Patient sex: M
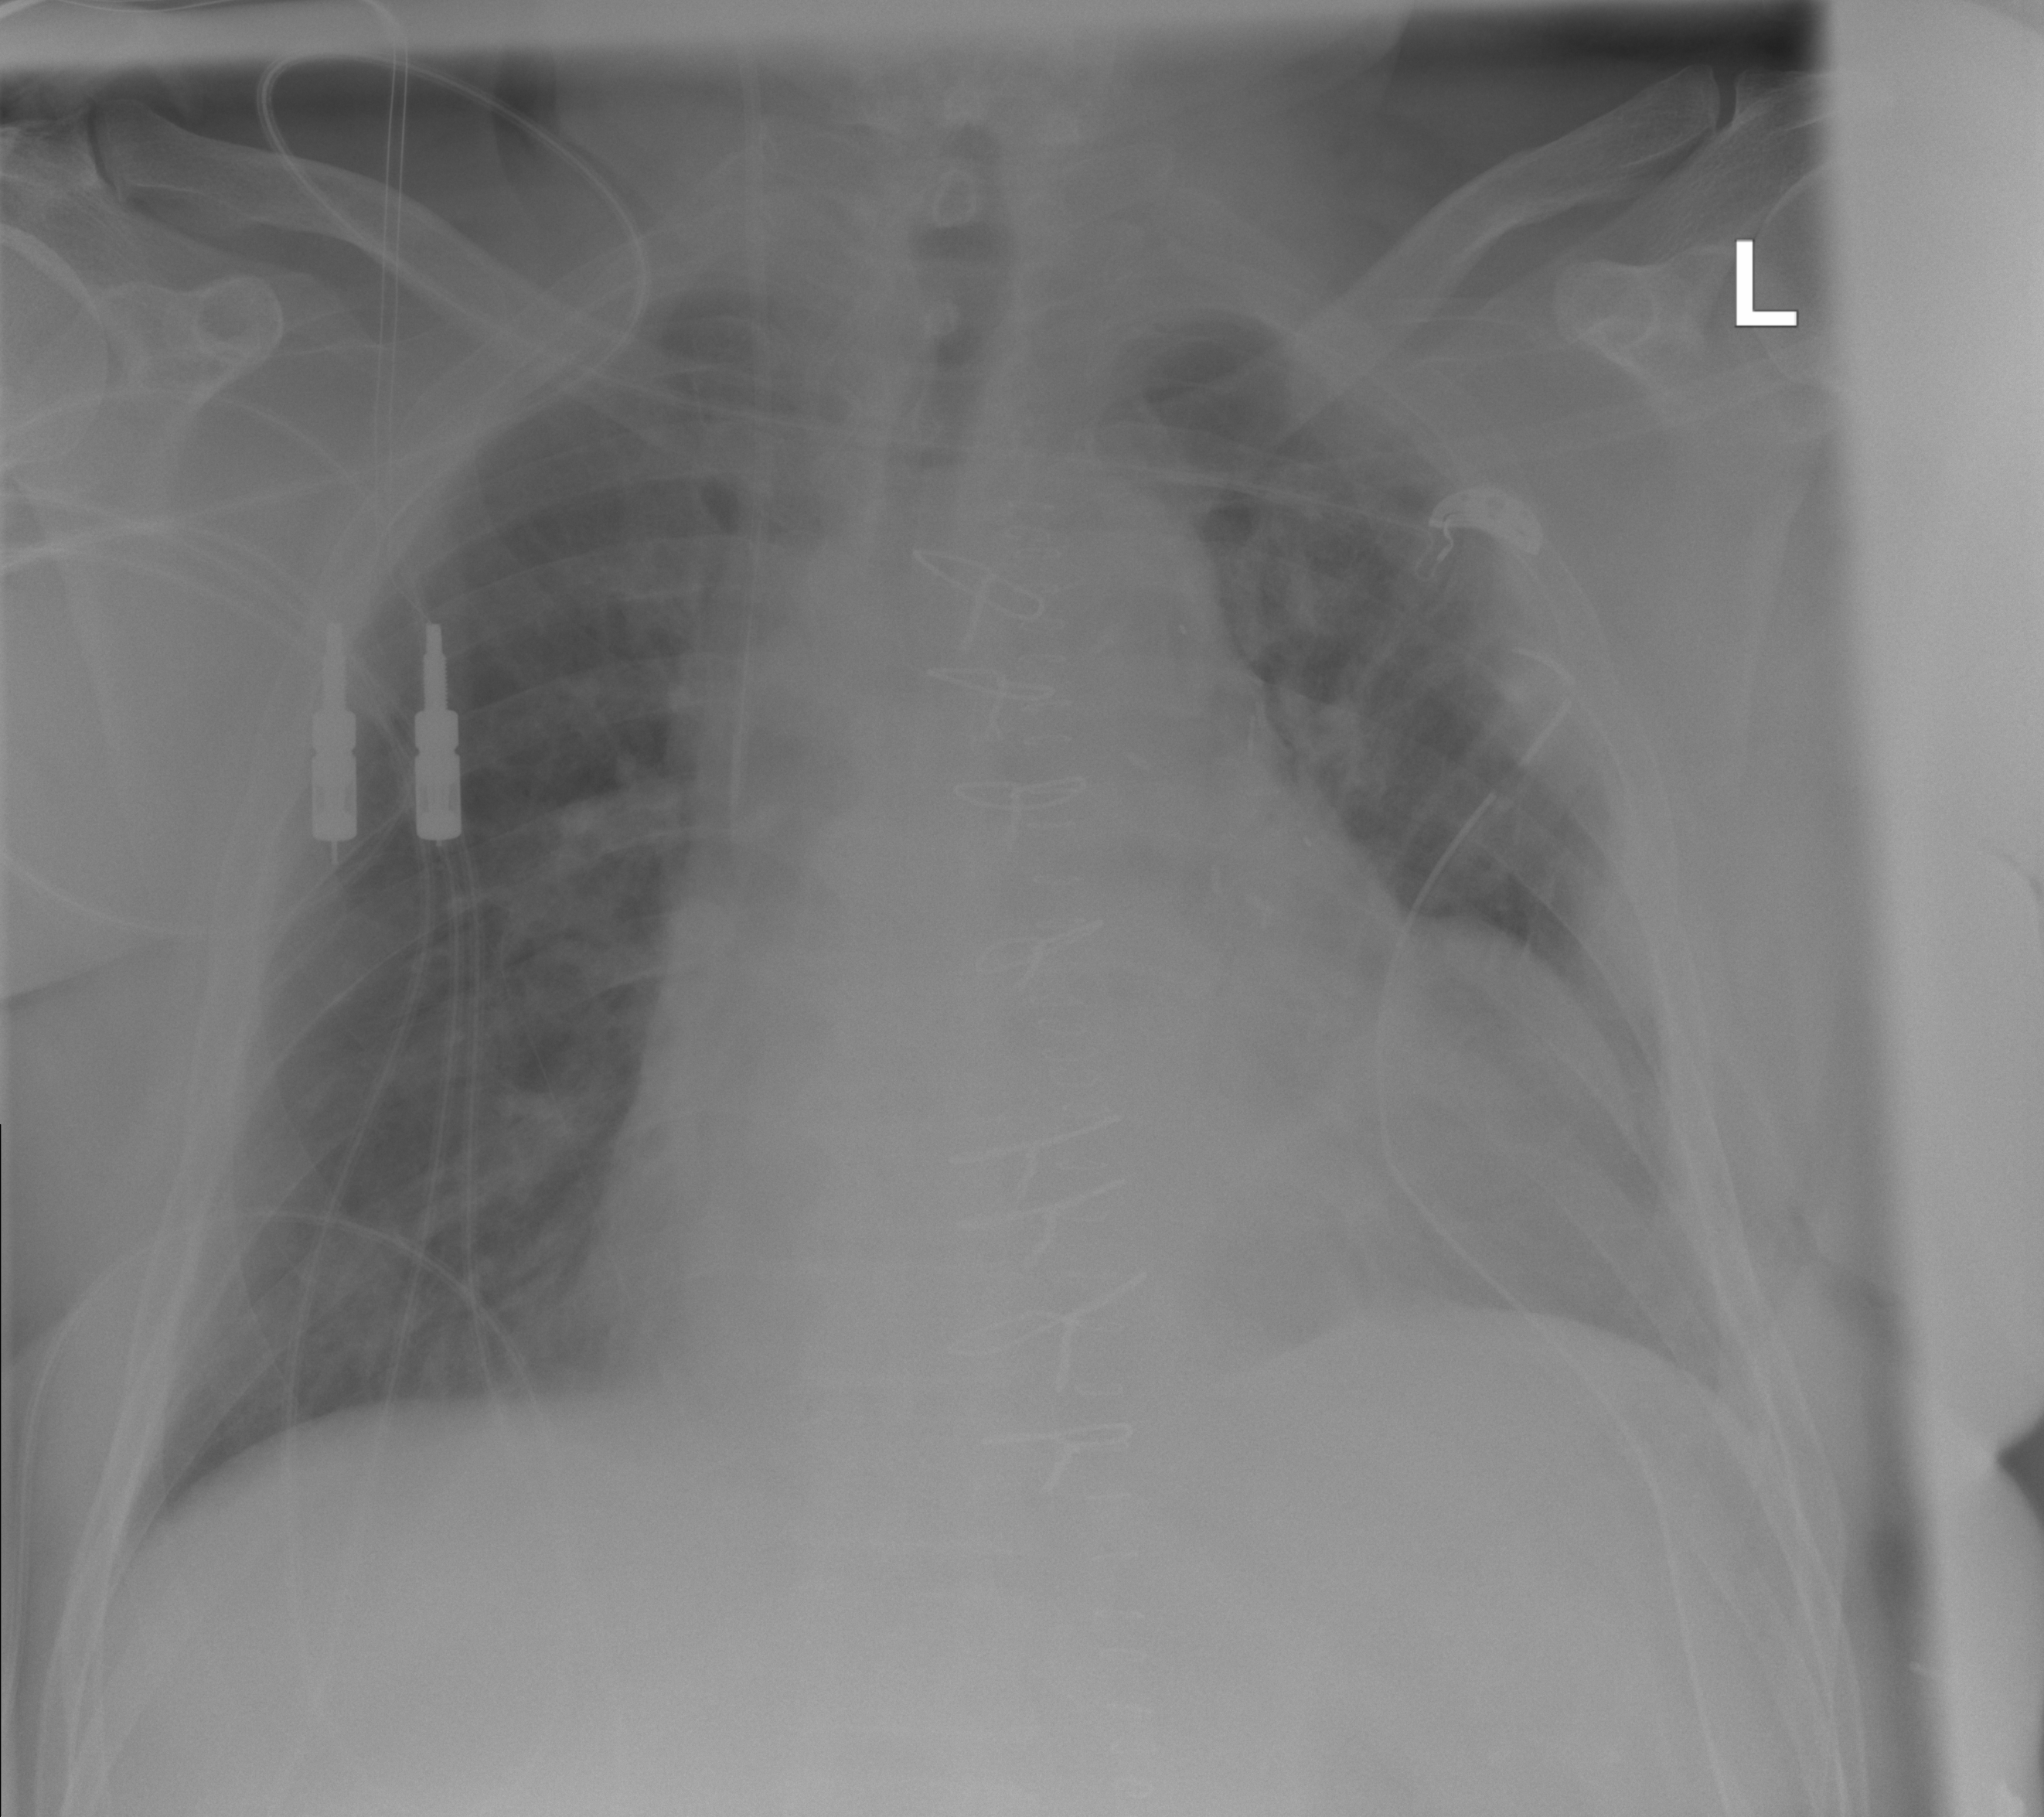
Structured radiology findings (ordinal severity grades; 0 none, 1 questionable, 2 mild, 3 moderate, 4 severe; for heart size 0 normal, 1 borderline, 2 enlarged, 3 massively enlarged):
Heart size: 2
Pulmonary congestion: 0
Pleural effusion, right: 0
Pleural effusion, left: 1
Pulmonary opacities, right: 0
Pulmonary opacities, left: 1
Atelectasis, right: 1
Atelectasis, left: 1